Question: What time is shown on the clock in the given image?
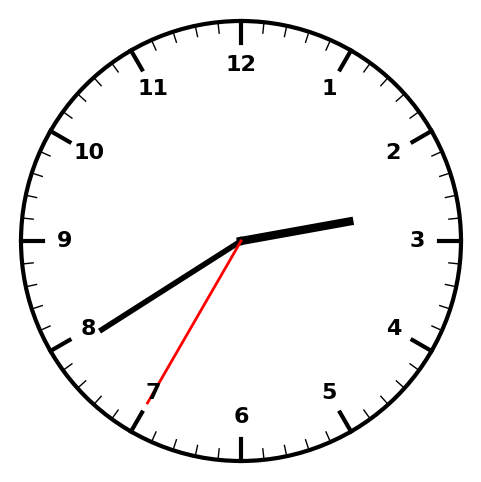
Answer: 02:39:35